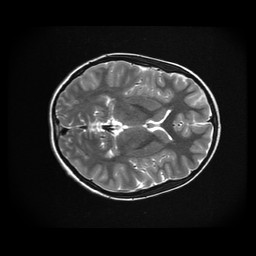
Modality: T2w
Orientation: axial
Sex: female
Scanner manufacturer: ge
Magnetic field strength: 3 T
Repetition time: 5 s
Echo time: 0.1017 s